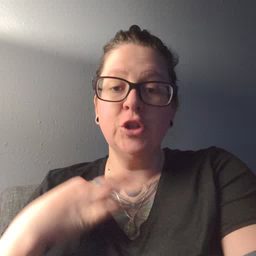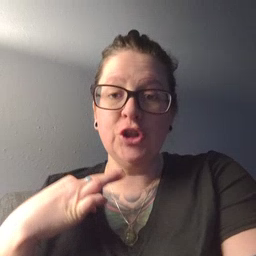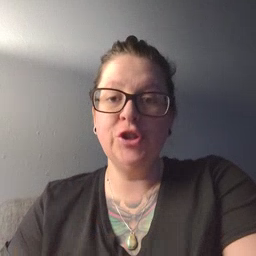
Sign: shirt